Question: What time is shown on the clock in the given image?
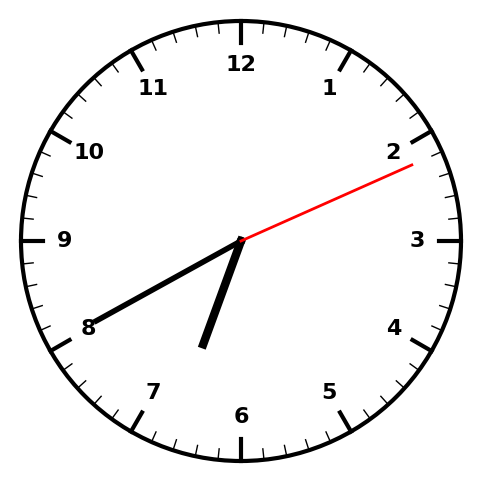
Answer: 06:40:11